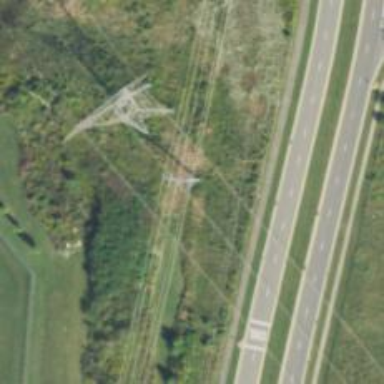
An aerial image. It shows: Power tower.